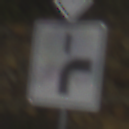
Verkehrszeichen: VerlaufVorfahrtsstrasse8
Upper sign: Vorfahrtsstrasse
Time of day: MorningAfternoon
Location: Outdoor (RoadRail)
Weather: PartlyCloudy
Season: NotSpecified
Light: Natural